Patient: sex M, age 67
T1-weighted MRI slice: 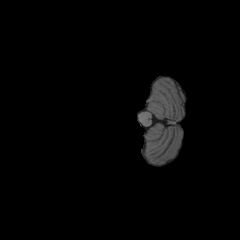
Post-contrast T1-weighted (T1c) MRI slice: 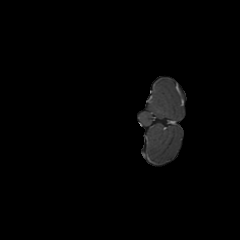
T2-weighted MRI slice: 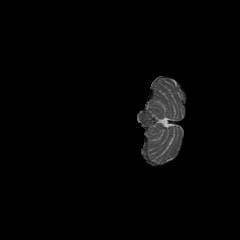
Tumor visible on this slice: no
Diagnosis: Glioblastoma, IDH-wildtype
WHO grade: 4